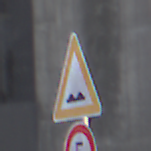
Verkehrszeichen: UnebeneFahrbahn
Zusatzzeichen unten: Geschwindigkeit5
Umgebung: Outdoor, Suburban
Tageszeit: MorningAfternoon
Wetter: Overcast
Licht: Natural
Jahreszeit: NotSpecified
Kontrast: LowContrast